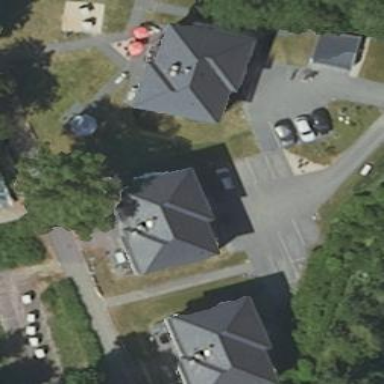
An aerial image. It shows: View of apartment building.